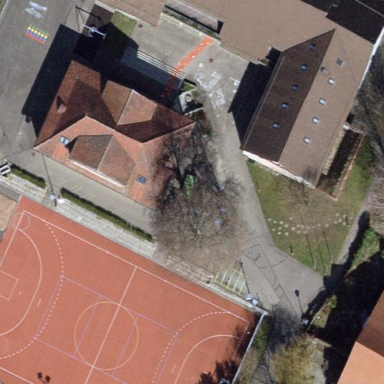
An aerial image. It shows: School.